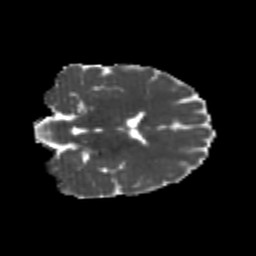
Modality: MD
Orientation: coronal
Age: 21
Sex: female
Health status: healthy
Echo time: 0.074 s